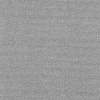
Atmospheric dust classification: dusty